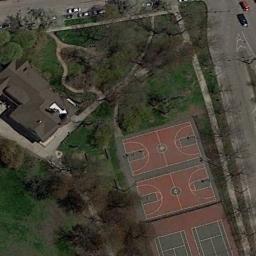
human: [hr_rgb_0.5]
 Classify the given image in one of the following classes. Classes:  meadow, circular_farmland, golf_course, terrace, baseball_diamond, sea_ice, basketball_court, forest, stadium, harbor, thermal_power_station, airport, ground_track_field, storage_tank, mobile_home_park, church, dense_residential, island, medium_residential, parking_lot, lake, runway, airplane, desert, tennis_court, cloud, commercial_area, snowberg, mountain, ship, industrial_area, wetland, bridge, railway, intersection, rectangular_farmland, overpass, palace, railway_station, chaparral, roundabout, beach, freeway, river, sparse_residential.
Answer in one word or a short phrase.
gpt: basketball_court